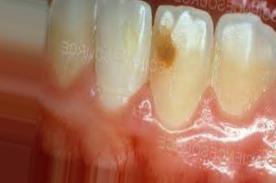
Condition: Tooth Discoloration